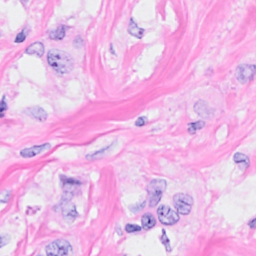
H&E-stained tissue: Breast